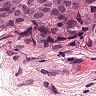
Metastatic tissue present: yes